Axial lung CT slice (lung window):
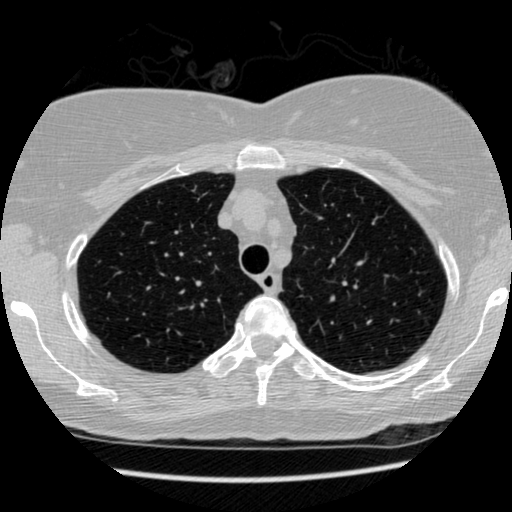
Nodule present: no